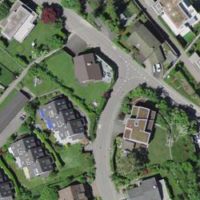
EUNIS habitat code: 55
Species observed at this site:
Cornus sanguinea